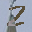
Label: 2